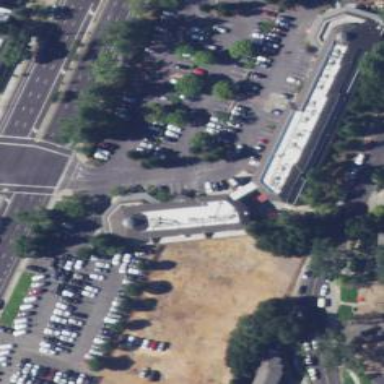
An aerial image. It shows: Asphalt parking space.